Interaction volume radius: 5 \u00c5
Interaction volume height: 10 \u00c5
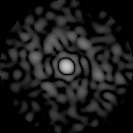
Disorder parameter: 0.8467